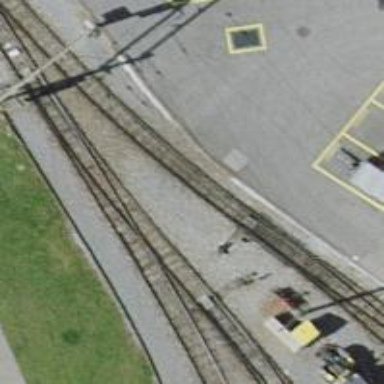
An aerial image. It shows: Railway switch.